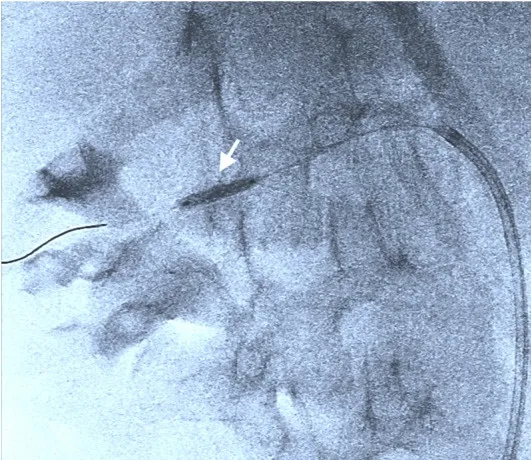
Therapeutic balloon angioplasty of the stenotic area with dilatation of up to 2.5 mm (including Supplementary Video 4).
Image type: radiology (x_ray)